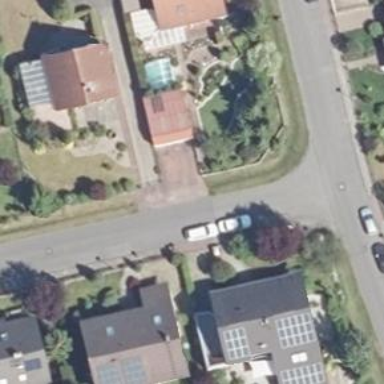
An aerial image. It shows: Residential road with asphalt surface and sidewalk on the left.